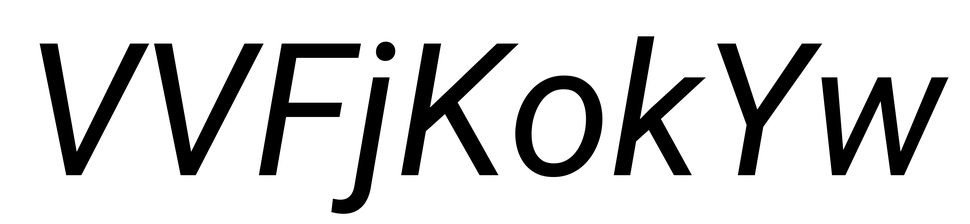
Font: Roboto-Italic_Italic